Field crop: maize
Growth stage: 2
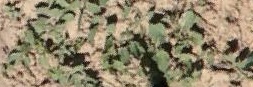
Species: convolvulus